Interaction volume radius: 5 \u00c5
Interaction volume height: 40 \u00c5
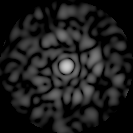
Disorder parameter: 0.848